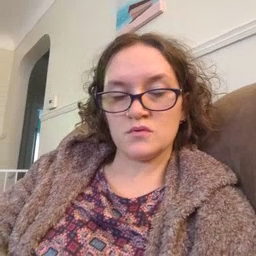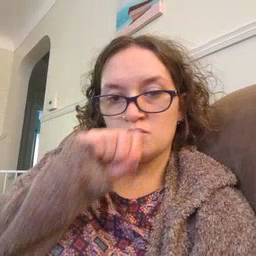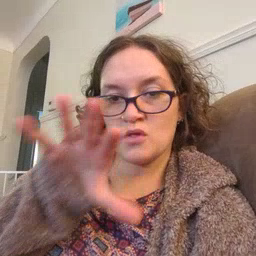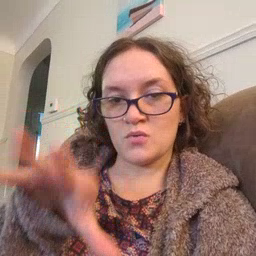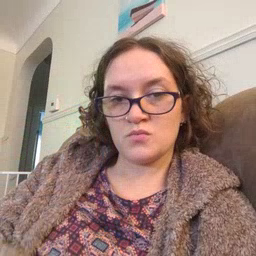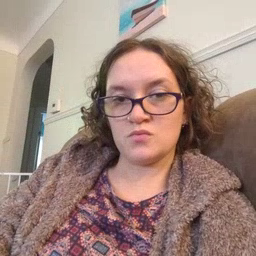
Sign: blow